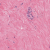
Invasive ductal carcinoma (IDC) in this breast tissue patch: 0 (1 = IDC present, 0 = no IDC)